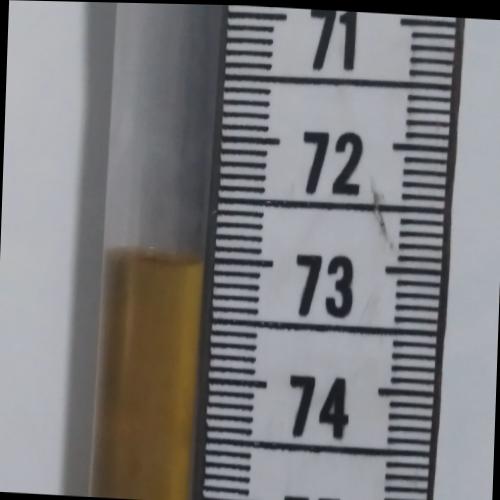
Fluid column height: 73.0 cm